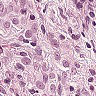
Metastatic tissue present: yes